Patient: sex M, age 48
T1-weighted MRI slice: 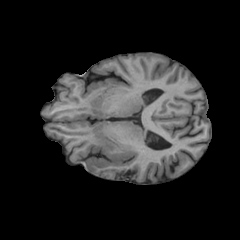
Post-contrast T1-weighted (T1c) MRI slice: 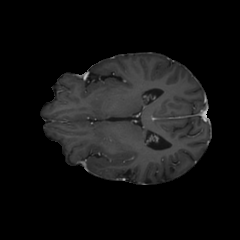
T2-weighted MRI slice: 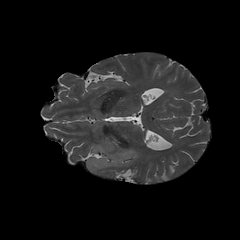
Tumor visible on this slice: yes
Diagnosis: Glioblastoma, IDH-wildtype
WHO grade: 4